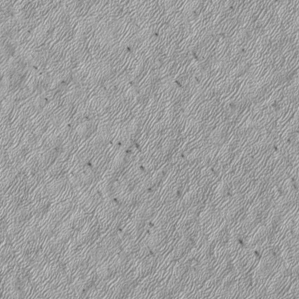
Label: frost